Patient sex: F
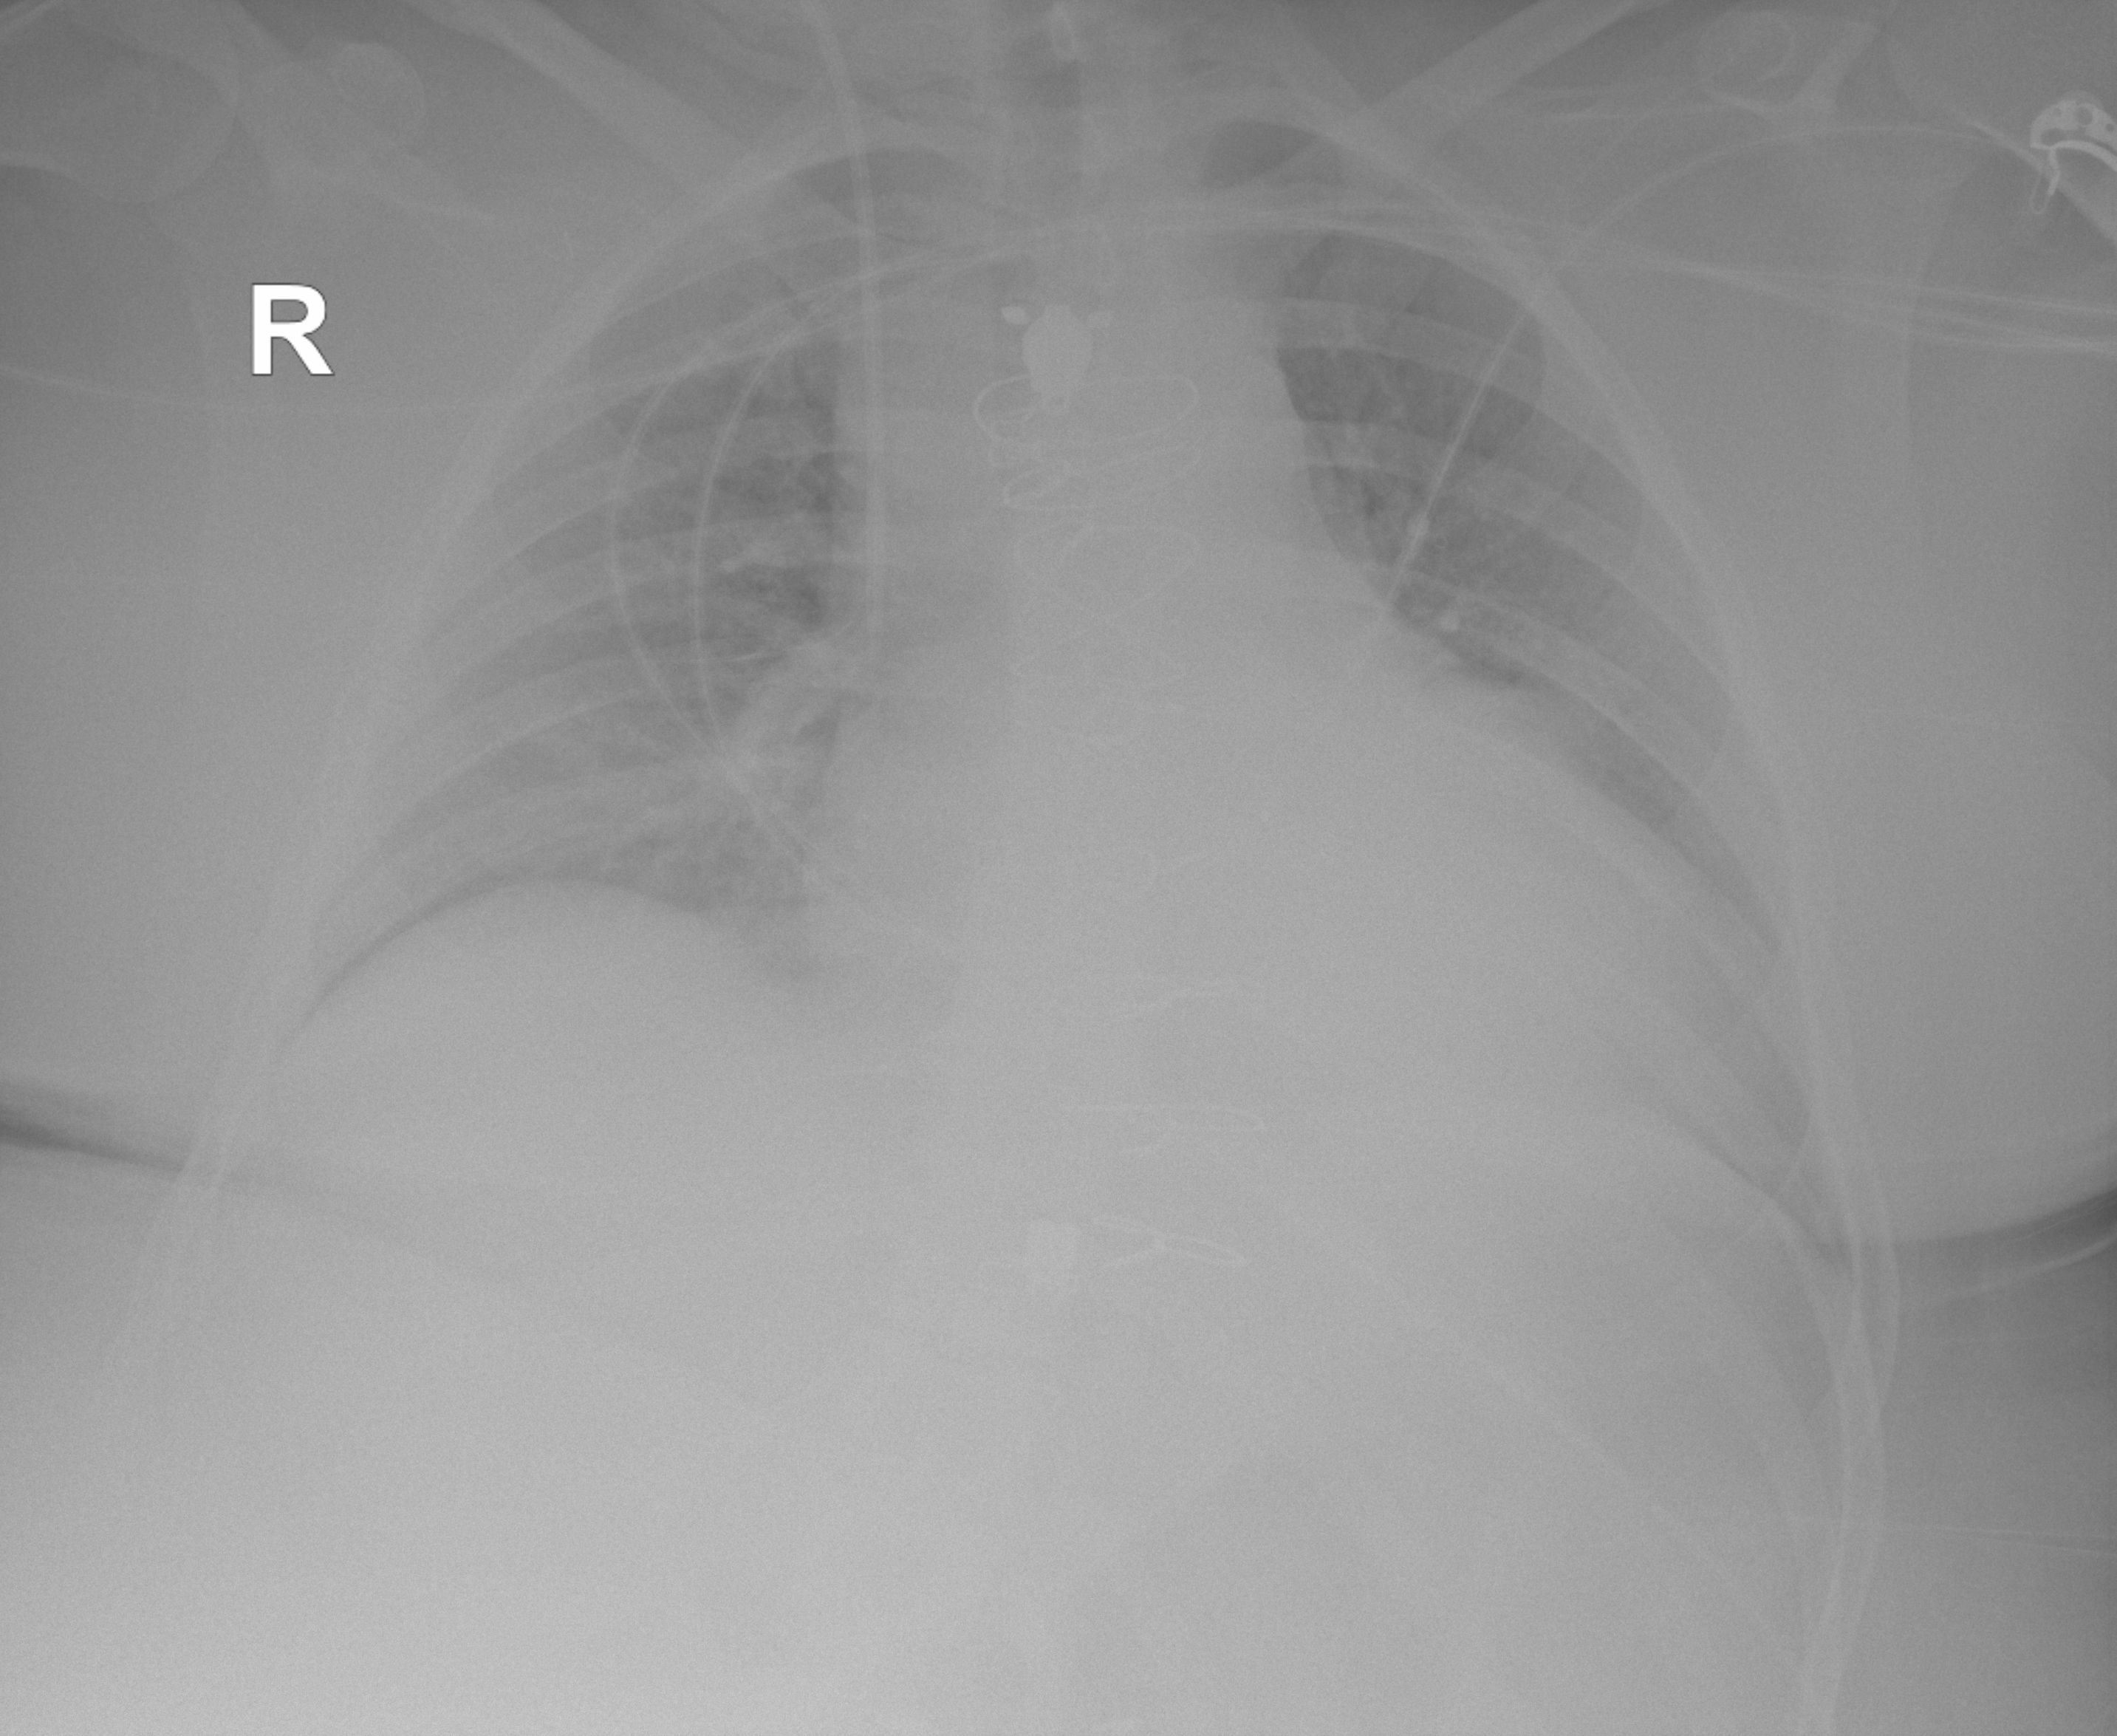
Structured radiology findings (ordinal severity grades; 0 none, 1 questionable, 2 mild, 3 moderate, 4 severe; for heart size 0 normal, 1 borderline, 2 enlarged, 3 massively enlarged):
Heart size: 2
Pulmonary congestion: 2
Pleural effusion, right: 0
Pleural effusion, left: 1
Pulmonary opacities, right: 2
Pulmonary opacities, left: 2
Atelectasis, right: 2
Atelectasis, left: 2